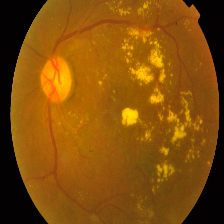
Diabetic retinopathy grade: Proliferative DR